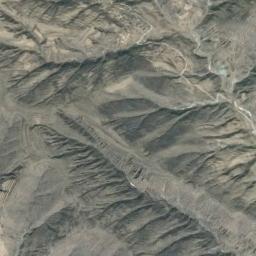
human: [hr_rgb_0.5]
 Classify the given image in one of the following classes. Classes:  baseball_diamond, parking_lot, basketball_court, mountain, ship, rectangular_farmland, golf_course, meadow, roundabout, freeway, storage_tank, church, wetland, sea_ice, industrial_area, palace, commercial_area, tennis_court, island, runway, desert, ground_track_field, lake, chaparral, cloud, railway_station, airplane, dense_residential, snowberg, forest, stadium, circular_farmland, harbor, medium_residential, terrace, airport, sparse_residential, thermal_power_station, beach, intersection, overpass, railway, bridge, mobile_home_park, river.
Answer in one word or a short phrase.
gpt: mountain